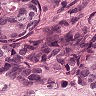
Metastatic tissue present: yes